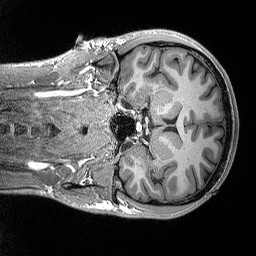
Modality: T1w
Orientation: coronal
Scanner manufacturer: siemens
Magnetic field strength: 3 T
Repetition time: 2.3 s
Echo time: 0.00298 s